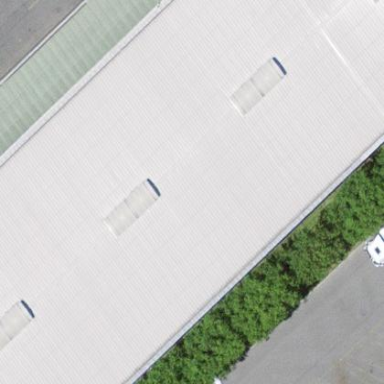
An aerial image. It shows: Warehouse building.